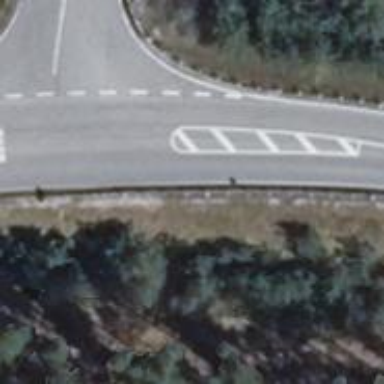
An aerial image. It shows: Tertiary road with asphalt surface.